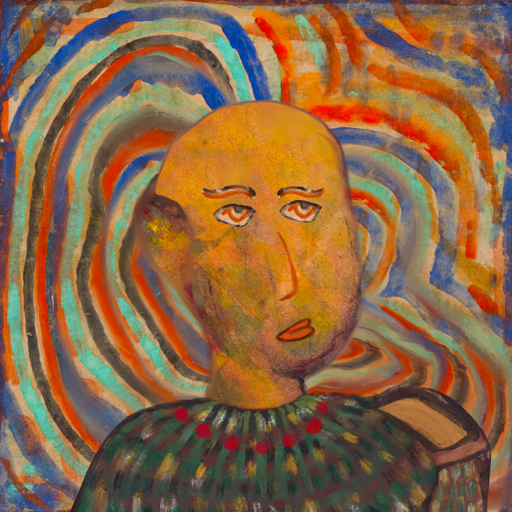
Background: Sisters, Head And Neck Side: Gypsy_Mother, Face Side: Experience, Bust: After_Raid, Hair Side: Blank, Head Accessory: Blank, Second Necklace: Blank, Necklace: Irani_3, Baby: Blank